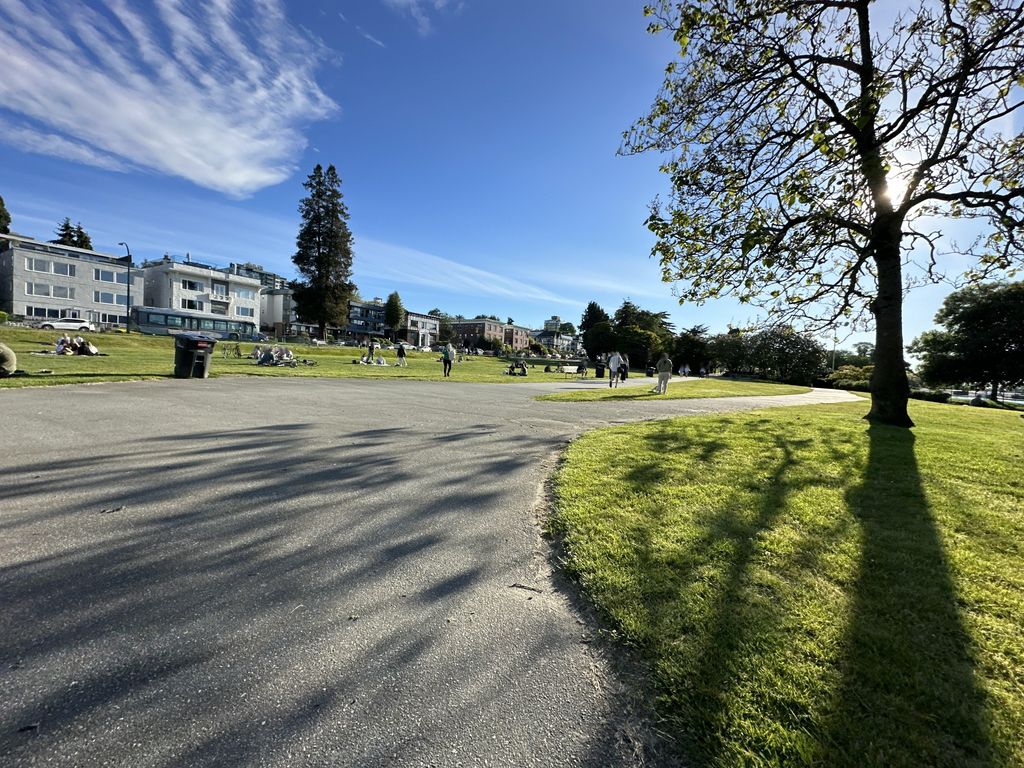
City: vancouver